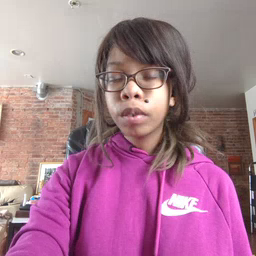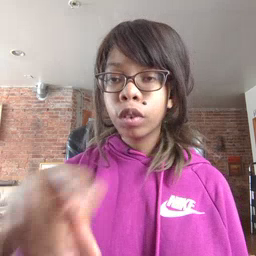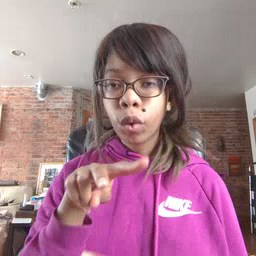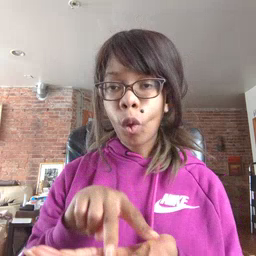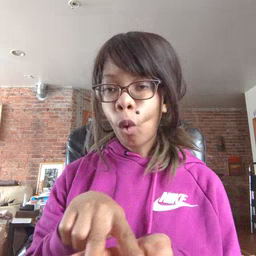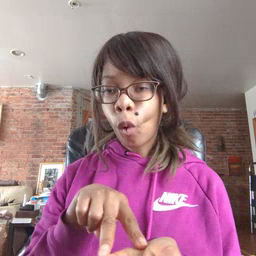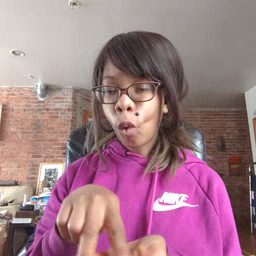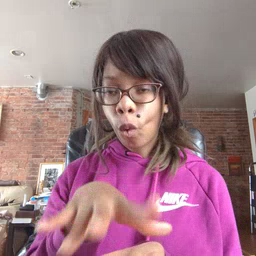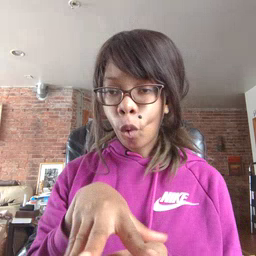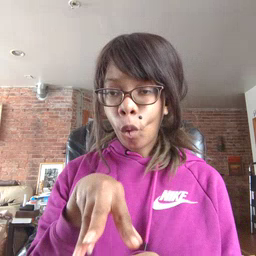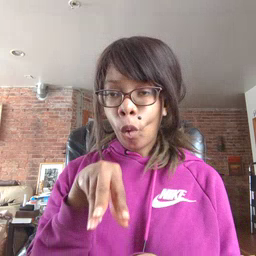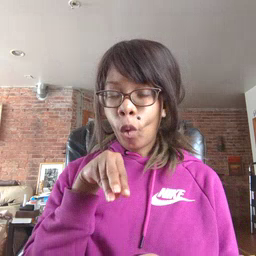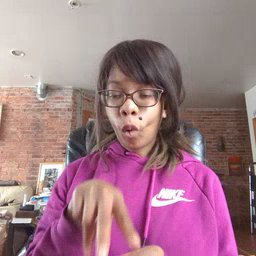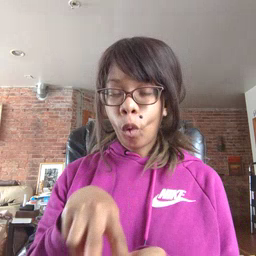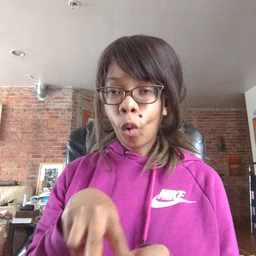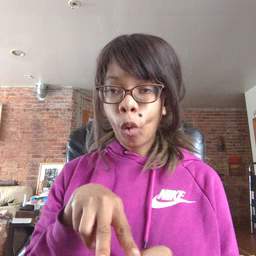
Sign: vacuum